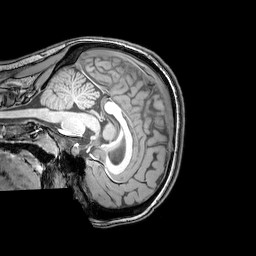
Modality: T1w
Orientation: sagittal
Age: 21
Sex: female
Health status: healthy
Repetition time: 0.081 s
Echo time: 0.037 s